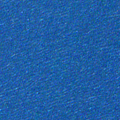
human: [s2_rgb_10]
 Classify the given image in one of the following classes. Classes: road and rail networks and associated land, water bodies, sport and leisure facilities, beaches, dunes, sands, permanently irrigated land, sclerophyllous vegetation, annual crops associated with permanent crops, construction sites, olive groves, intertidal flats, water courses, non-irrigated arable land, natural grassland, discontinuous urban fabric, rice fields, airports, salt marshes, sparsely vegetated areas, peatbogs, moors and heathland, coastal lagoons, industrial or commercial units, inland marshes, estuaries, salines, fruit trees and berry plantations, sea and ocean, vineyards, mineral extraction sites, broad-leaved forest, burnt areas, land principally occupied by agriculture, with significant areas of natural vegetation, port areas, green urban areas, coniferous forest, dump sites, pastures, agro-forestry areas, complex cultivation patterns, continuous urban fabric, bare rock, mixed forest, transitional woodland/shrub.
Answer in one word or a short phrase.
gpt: sea and ocean